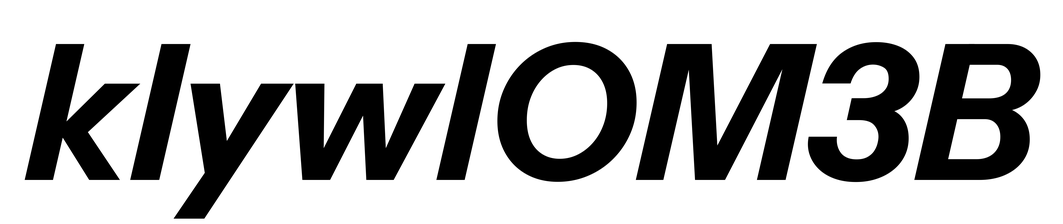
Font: InstrumentSans-Italic_Bold_Italic